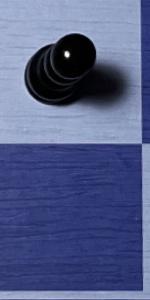
Label: Empty